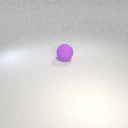
large purple rubber sphere